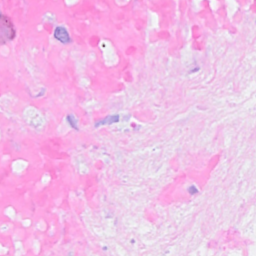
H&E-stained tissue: Breast